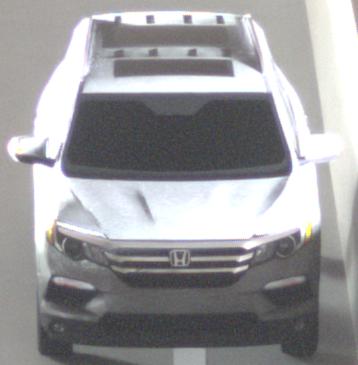
Make: Honda
Model: Pilot
Detailed model: 3
Model produced from: 2015
Model produced until: 2022
Doors: 5
Color: gray
Road condition: dry road
Daytime: midday
Contrast: medium contrast